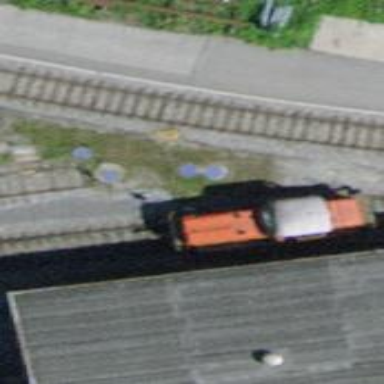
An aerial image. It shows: Railway switch.